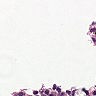
Metastatic tissue present: no